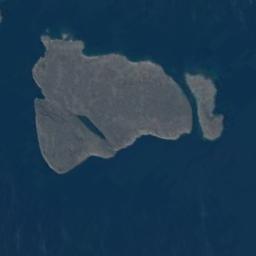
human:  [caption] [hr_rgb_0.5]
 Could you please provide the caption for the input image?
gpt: The land on the island is rough .

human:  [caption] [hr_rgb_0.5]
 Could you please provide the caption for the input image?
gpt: There is a small house on the island .

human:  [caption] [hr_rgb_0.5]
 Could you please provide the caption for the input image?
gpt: The two islands without vegetation are surrounded by deep blue waters .

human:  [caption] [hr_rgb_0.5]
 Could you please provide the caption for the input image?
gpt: Irregularly shaped yellow-brown island surrounded by blue water with sparse plants on the island .

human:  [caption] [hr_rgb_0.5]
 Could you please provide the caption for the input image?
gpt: The brown island is on a blue sea .